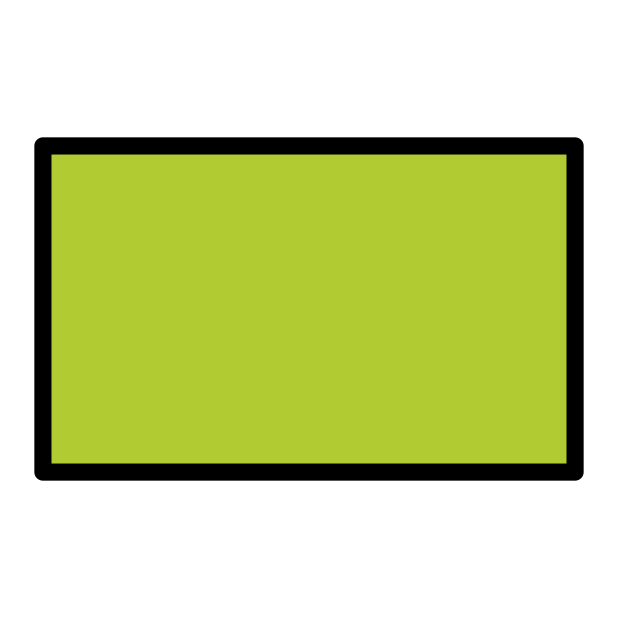
green flag